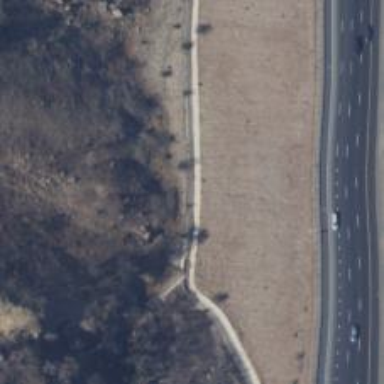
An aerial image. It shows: Asphalt surface bridge.